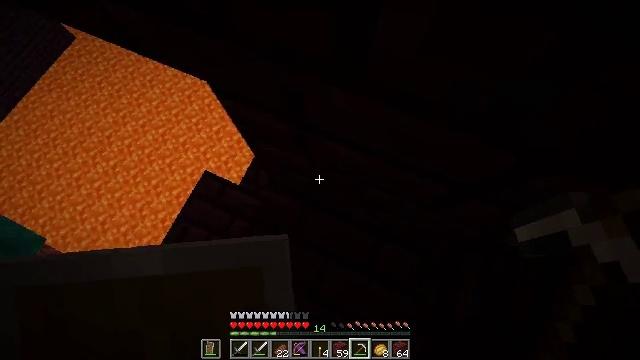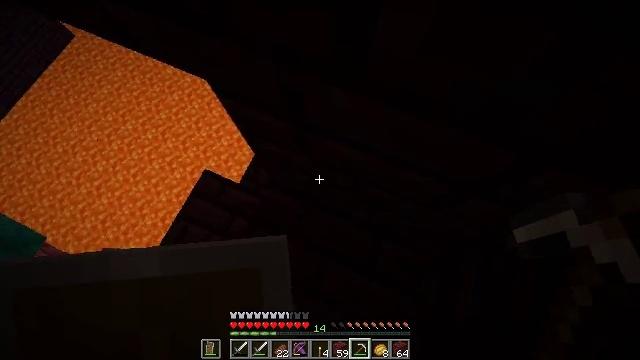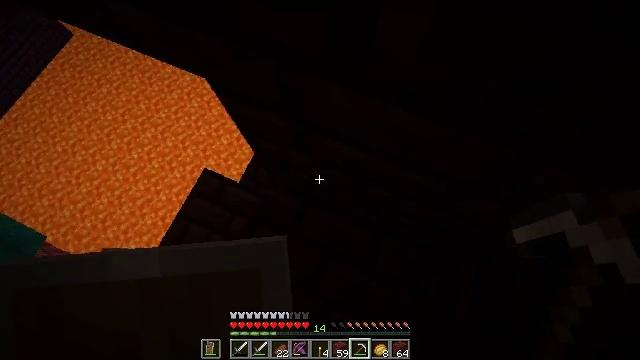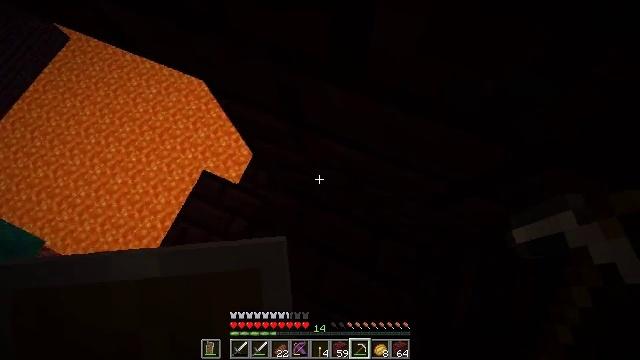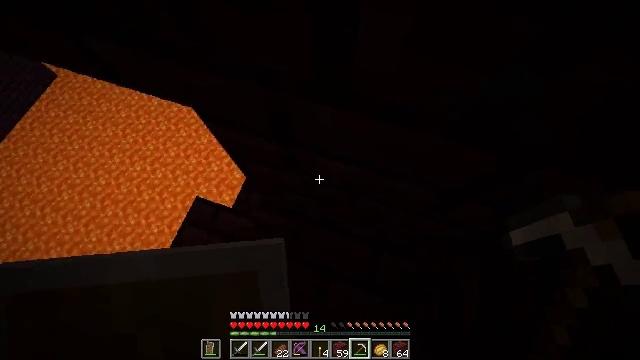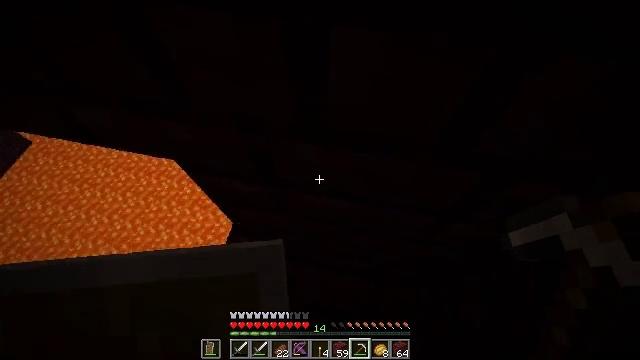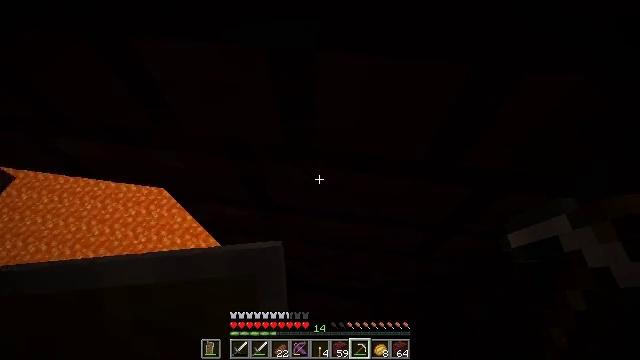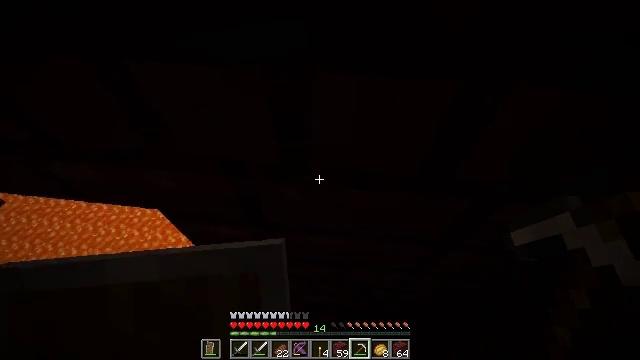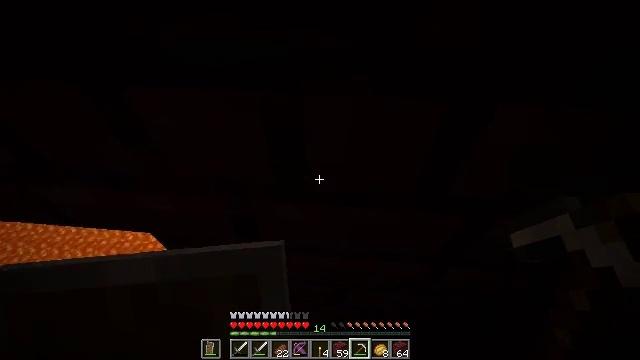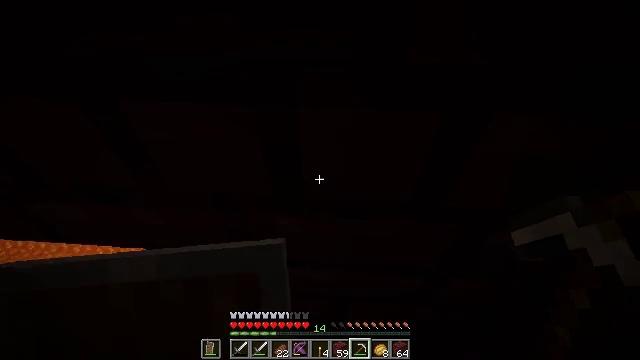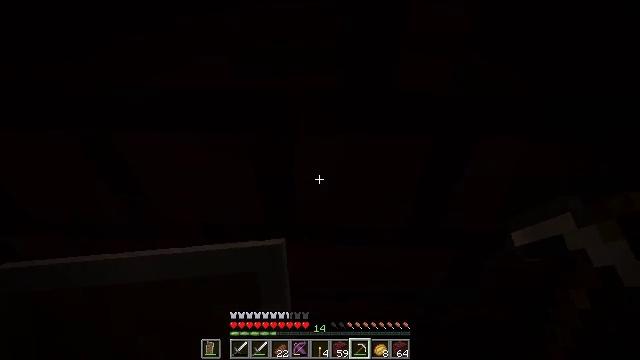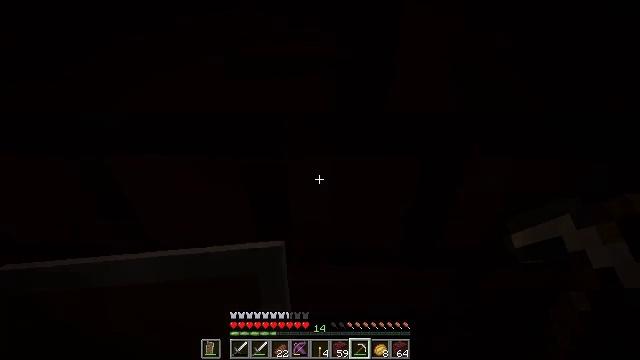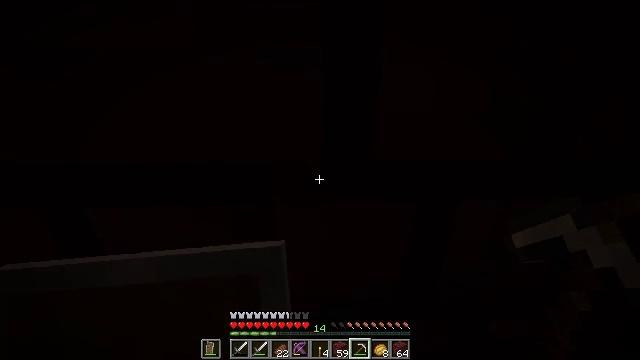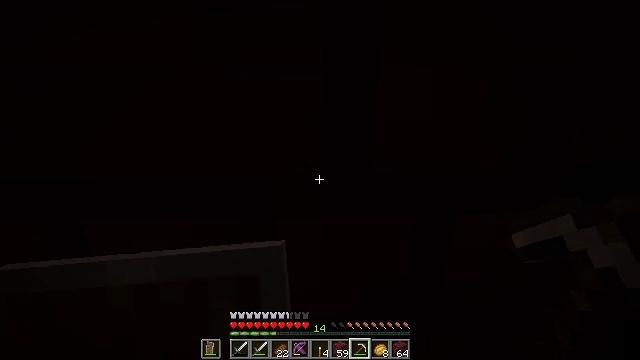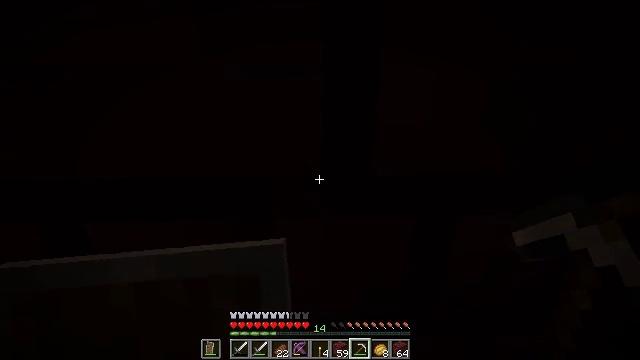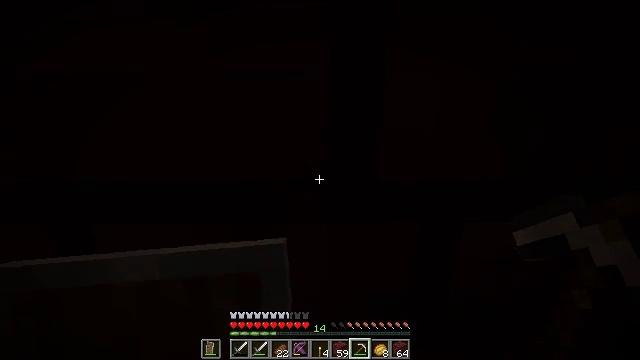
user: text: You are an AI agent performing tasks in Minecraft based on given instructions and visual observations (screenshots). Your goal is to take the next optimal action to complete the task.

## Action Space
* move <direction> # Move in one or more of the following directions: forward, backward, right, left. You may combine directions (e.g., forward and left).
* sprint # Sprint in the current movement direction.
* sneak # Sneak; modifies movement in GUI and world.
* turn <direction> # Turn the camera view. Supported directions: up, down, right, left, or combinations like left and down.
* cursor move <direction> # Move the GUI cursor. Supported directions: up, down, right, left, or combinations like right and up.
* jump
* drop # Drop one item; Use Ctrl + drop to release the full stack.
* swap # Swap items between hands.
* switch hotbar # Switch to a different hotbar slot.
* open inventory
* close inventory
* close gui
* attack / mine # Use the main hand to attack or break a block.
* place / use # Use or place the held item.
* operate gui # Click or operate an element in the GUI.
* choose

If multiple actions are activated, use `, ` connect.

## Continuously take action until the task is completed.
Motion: motion action
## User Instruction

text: Break the nether bricks in a fortress.
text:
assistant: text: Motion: no_op
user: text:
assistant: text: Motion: no_op
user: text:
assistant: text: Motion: no_op
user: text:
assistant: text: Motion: turn right and up
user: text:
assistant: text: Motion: turn right and up
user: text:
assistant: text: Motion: turn right and up
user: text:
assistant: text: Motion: turn right and up
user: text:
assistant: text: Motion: turn right and up
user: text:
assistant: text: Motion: turn right and up
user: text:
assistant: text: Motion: turn right and up
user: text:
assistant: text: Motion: turn right and up
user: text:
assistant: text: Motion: turn right and up
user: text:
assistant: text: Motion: turn up
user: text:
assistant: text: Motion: no_op
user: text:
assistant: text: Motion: turn left and up
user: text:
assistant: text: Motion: turn left and up, attack / mine
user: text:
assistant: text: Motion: attack / mine
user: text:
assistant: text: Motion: attack / mine
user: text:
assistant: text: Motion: turn up, attack / mine
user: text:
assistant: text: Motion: attack / mine
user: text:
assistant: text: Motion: attack / mine
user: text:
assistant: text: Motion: attack / mine
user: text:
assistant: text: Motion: attack / mine
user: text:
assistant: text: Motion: attack / mine
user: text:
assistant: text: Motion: attack / mine
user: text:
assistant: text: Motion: attack / mine
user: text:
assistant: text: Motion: attack / mine
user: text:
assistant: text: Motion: attack / mine
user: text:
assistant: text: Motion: attack / mine
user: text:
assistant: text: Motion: attack / mine